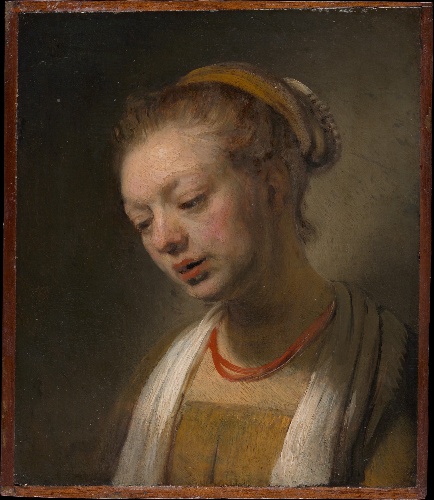
Title: Young Woman with a Red Necklace
Artist: Rembrandt
Artist bio: Dutch, ca. 1645
Date: ca. 1645
Object type: Painting
Classification: Paintings
Medium: Oil on wood
Dimensions: Overall, with added strips, 8 1/2 x 7 1/4 in. (21.6 x 18.4 cm)
Department: European Paintings
Credit line: From the Collection of Rita and Frits Markus, Bequest of Rita Markus, 2005
Accession year: 2005
Repository: Metropolitan Museum of Art, New York, NY
Tags: Portraits|Women